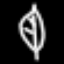
Label: leaf